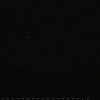
Label: space